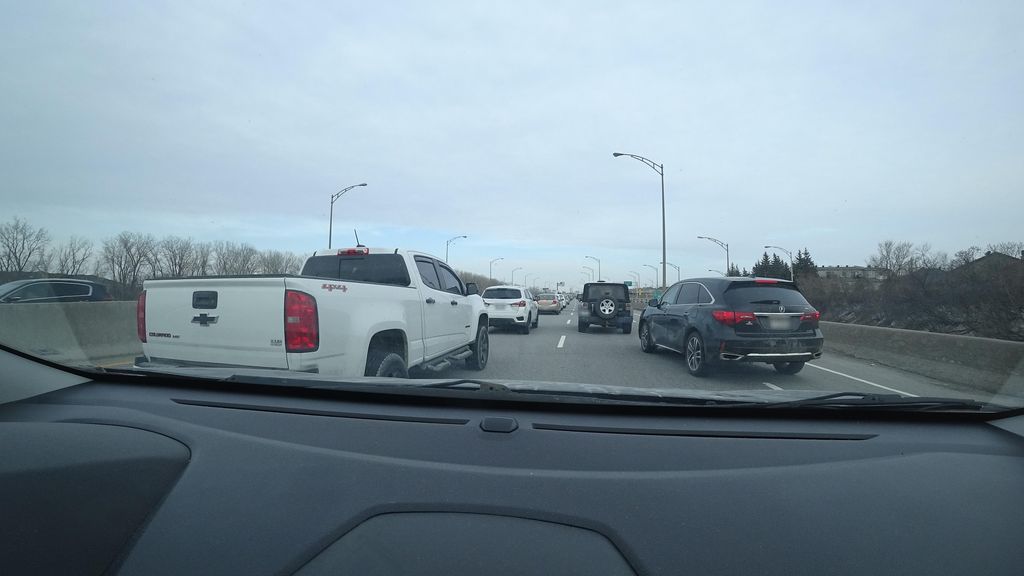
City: montreal